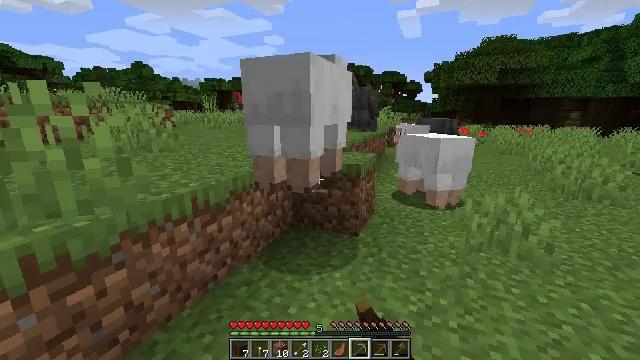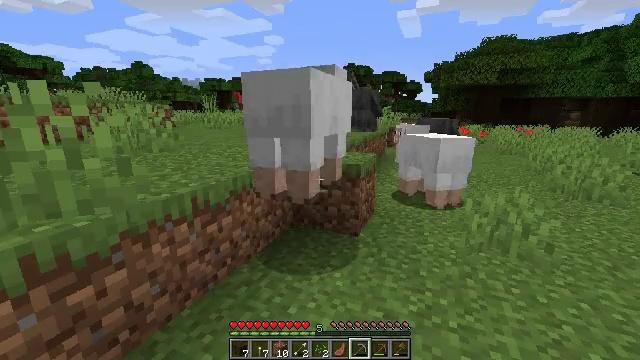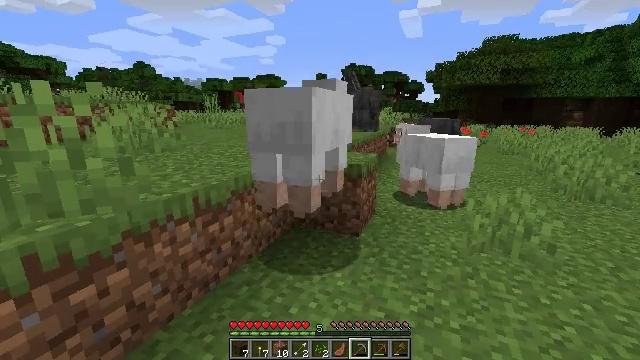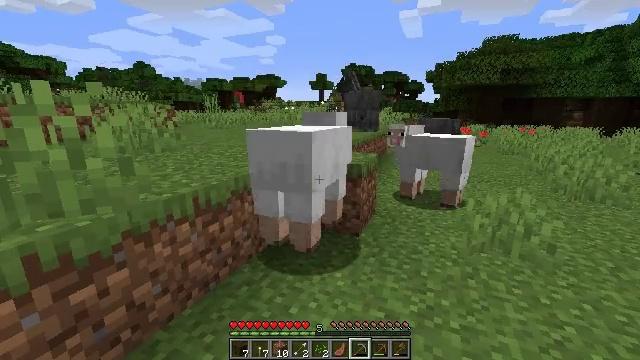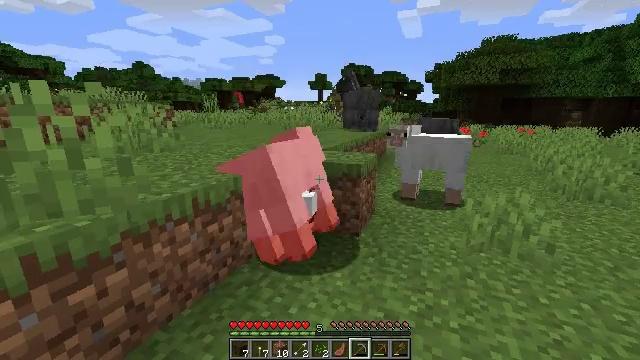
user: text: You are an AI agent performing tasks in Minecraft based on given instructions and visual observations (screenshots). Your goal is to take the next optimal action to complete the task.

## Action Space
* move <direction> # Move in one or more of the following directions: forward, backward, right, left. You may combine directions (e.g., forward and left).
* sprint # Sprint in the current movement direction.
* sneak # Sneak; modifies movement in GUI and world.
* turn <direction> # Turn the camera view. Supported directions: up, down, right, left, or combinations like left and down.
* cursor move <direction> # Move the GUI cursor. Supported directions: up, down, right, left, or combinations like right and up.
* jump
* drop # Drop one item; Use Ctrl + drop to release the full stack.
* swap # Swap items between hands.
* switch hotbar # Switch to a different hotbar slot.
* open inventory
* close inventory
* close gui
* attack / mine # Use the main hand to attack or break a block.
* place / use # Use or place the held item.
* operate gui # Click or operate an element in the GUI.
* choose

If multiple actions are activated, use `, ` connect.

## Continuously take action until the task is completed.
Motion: motion action
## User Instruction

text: Kill the sheep.
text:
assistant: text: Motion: attack / mine
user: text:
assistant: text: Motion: attack / mine
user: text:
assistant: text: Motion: attack / mine
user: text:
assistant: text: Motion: attack / mine
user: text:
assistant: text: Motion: attack / mine